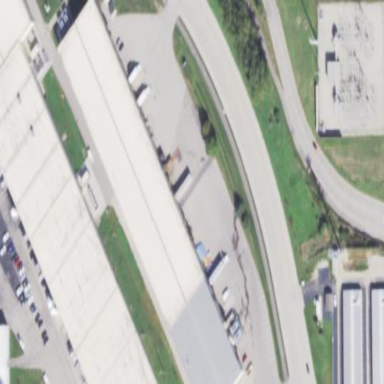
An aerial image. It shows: Warehouse.